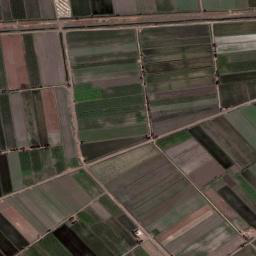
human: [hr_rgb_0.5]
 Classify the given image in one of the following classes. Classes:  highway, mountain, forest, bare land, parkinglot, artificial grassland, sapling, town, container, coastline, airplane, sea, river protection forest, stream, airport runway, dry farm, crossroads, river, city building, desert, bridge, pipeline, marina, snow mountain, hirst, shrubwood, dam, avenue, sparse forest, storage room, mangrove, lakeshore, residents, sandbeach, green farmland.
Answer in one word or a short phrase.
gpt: green farmland